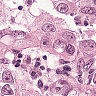
Metastatic tissue present: yes